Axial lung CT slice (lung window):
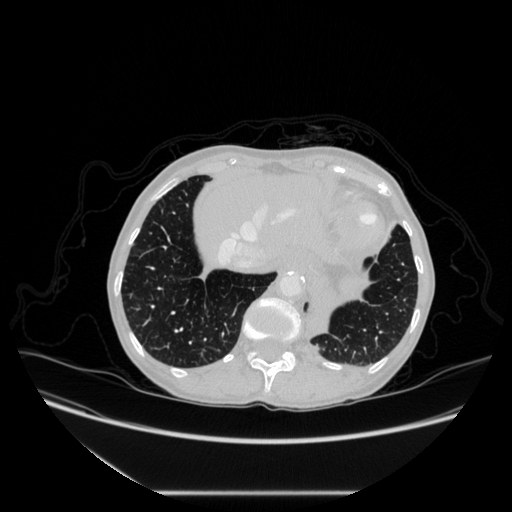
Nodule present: no